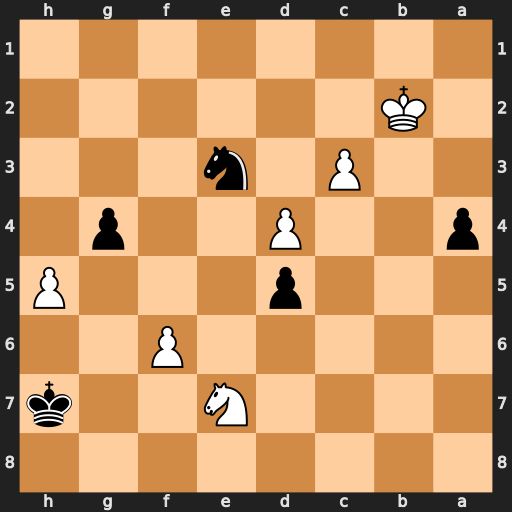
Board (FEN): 8/4N2k/5P2/3p3P/p2P2p1/2P1n3/1K6/8
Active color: b
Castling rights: -
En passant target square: -
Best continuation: g3 f7 Kg7 f8=Q+ Kxf8